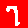
Digit: 7